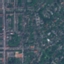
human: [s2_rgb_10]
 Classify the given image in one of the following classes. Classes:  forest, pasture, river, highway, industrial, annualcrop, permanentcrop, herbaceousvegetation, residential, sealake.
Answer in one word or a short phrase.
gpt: Residential